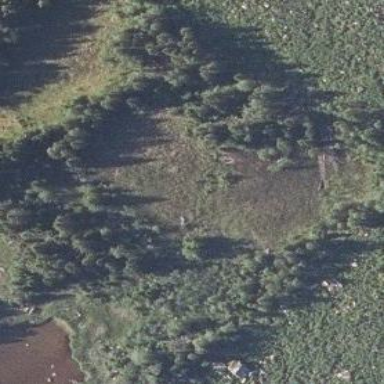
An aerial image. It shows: Bog wetland.